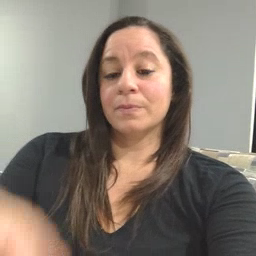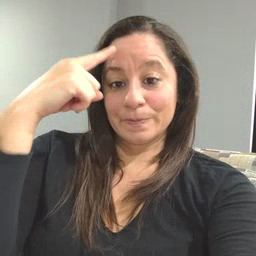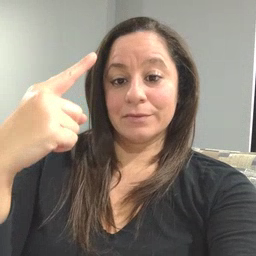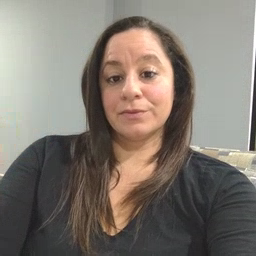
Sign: penny